Question: I am using an ARM M3 based MCU, CC2538. I use Code Composer Studio v6 as an IDE. When I select GNU v4.7.4 (Linaro) as a compiler, I get a warning message that " selected device does not currently provide project initialization details to the GNU toolchain". I assume it is due to 'setup.c'(?) that will be added later on.
the compiler has the following flags
'''
'"-mcpu=cortex-m3 -mthumb -mfpu=vfp -I"c:/ti/ccsv6/tools/compiler/gcc-arm-none-eabi-4_7-2013q3/arm-none-eabi/include" -g -gstrict-dwarf -Wall -mno -thumb-interwork -msoft-float -mfix-cortex-m3-ldrd"
'''
and linker flags: '-mthumb -g -gstrict-dwarf -Wall -Wl,-Map,"cc2328em_test.map"'
I use the source files provided by TI <URL>
I add main.c, setup.c, setup_gcc.c, and cc2538_512.cmd into an empty project, then compile it. here is the compile output:
'''
**** Build of configuration Debug for project cc2328em_test ****
"c:\ti\ccsv6\utils\bin\gmake" -k all
'Building file: ../main.c'
'Invoking: GNU Compiler'
"c:/ti/ccsv6/tools/compiler/gcc-arm-none-eabi-4_7-2013q3/bin/arm-none-eabi-gcc.exe" -c -mcpu=cortex-m3 -mthumb -mfpu=vfp -I"c:/ti/ccsv6/tools/compiler/gcc-arm-none-eabi-4_7-2013q3/arm-none-eabi/include" -ffunction-sections -fdata-sections -g -gstrict-dwarf -Wall -MMD -MP -MF"main.d" -MT"main.d" -mno-thumb-interwork -msoft-float -mfix-cortex-m3-ldrd -fshort-enums -fomit-frame-pointer -fno-strict-aliasing -o"main.o" "../main.c"
'Finished building: ../main.c'
' '
'Building file: ../setup.c'
'Invoking: GNU Compiler'
"c:/ti/ccsv6/tools/compiler/gcc-arm-none-eabi-4_7-2013q3/bin/arm-none-eabi-gcc.exe" -c -mcpu=cortex-m3 -mthumb -mfpu=vfp -I"c:/ti/ccsv6/tools/compiler/gcc-arm-none-eabi-4_7-2013q3/arm-none-eabi/include" -ffunction-sections -fdata-sections -g -gstrict-dwarf -Wall -MMD -MP -MF"setup.d" -MT"setup.d" -mno-thumb-interwork -msoft-float -mfix-cortex-m3-ldrd -fshort-enums -fomit-frame-pointer -fno-strict-aliasing -o"setup.o" "../setup.c"
'Finished building: ../setup.c'
' '
'Building file: ../startup_gcc.c'
'Invoking: GNU Compiler'
"c:/ti/ccsv6/tools/compiler/gcc-arm-none-eabi-4_7-2013q3/bin/arm-none-eabi-gcc.exe" -c -mcpu=cortex-m3 -mthumb -mfpu=vfp -I"c:/ti/ccsv6/tools/compiler/gcc-arm-none-eabi-4_7-2013q3/arm-none-eabi/include" -ffunction-sections -fdata-sections -g -gstrict-dwarf -Wall -MMD -MP -MF"startup_gcc.d" -MT"startup_gcc.d" -mno-thumb-interwork -msoft-float -mfix-cortex-m3-ldrd -fshort-enums -fomit-frame-pointer -fno-strict-aliasing -o"startup_gcc.o" "../startup_gcc.c"
'Finished building: ../startup_gcc.c'
' '
'Building target: cc2328em_test.out'
'Invoking: GNU Linker'
"c:/ti/ccsv6/tools/compiler/gcc-arm-none-eabi-4_7-2013q3/bin/arm-none-eabi-gcc.exe" -mthumb -ffunction-sections -fdata-sections -g -gstrict-dwarf -Wall -Wl,-Map,"cc2328em_test.map" -nostartfiles -mcpu=cortex-m3 -mthumb -ffunction-sections -fdata-sections -g -gstrict-dwarf -Wall -o"cc2328em_test.out" "./main.o" "./setup.o" "./startup_gcc.o" "../cc2538_512_gcc.cmd" -Wl,--start-group -l"c" -l"gcc" -l"nosys" -Wl,--end-group
./startup_gcc.o:(.flashcca+0x0): multiple definition of '__cca'
./setup.o:(.flashcca+0x0): first defined here
c:/ti/ccsv6/tools/compiler/gcc-arm-none-eabi-4_7-2013q3/bin/../lib/gcc/arm-none-eabi/4.7.4/../../../../arm-none-eabi/bin/ld.exe: warning: ../cc2538_512_gcc.cmd contains output sections; did you forget -T?
c:/ti/ccsv6/tools/compiler/gcc-arm-none-eabi-4_7-2013q3/bin/../lib/gcc/arm-none-eabi/4.7.4/../../../../arm-none-eabi/bin/ld.exe: cc2328em_test.out section '.flashcca' will not fit in region 'FLASH_CCA'
c:/ti/ccsv6/tools/compiler/gcc-arm-none-eabi-4_7-2013q3/bin/../lib/gcc/arm-none-eabi/4.7.4/../../../../arm-none-eabi/bin/ld.exe: region 'FLASH_CCA' overflowed by 12 bytes
c:/ti/ccsv6/tools/compiler/gcc-arm-none-eabi-4_7-2013q3/bin/../lib/gcc/arm-none-eabi/4.7.4/../../../../arm-none-eabi/bin/ld.exe: warning: cannot find entry symbol _start; defaulting to <PHONE>
collect2.exe: error: ld returned 1 exit status
gmake: *** [cc2328em_test.out] Error 1
gmake: Target 'all' not remade because of errors.
**** Build Finished ****
'''
here is the first error ""
Does the source code have a mistake? Do I use a wrong toolchain (I downloaded the GNU tool chain from TI's APP center as "ARM GCC" with GCC logo. or do I miss any configuration?
---
Here are the source files that TI supplies:
'''
#define GPIO_C_DIR 0x400DB400
#define GPIO_C_DATA 0x400DB000
#define HWREG(x) (*((volatile unsigned long *)(x)))
int main(void)
{
volatile unsigned long ulLoopCount;
// Set direction output and initial value for PC2 and PC0
// Greed LED on PC2
// Red LED on PC0
HWREG(GPIO_C_DIR) |= 0x05;
HWREG(GPIO_C_DATA + (0x05 << 2)) = 0;
// Loop forever.
while(1)
{
// Turn on both LED's.
HWREG(GPIO_C_DATA + (0x05 << 2)) ^= 0x05;
// Delay for a bit
for(ulLoopCount = 200000; ulLoopCount > 0; ulLoopCount--)
{
}
}
return 0;
}
'''
---
'''
#include <stdint.h>
#define FLASH_START_ADDR 0x00200000
#define BOOTLOADER_BACKDOOR_DISABLE 0xEFFFFFFF
#define SYS_CTRL_EMUOVR 0x400D20B4
#define SYS_CTRL_I_MAP 0x400D2098
//*****************************************************************************
//
// Customer Configuration Area in Lock Page
// Holds Image Vector table address (bytes 2013 - 2015) and
// Image Valid bytes (bytes 2008 -2011)
//
//*****************************************************************************
typedef struct
{
uint32_t ui32BootldrCfg;
uint32_t ui32ImageValid;
uint32_t ui32ImageVectorAddr;
}
lockPageCCA_t;
#ifdef __IAR_SYSTEMS_ICC__
__root const lockPageCCA_t __cca @ ".flashcca" =
#elif __TI_COMPILER_VERSION__
#pragma DATA_SECTION(__cca, ".flashcca")
#pragma RETAIN(__cca)
const lockPageCCA_t __cca =
#else
__attribute__ ((section(".flashcca"), used))
const lockPageCCA_t __cca =
#endif
{
BOOTLOADER_BACKDOOR_DISABLE, // Bootloader backdoor disabled
0, // Image valid bytes
FLASH_START_ADDR // Vector table located at flash start address
};
'''
---
'''
#include "setup.c"
//*****************************************************************************
//
// Macro for hardware access, both direct and via the bit-band region.
//
//*****************************************************************************
#ifndef HWREG
#define HWREG(x) (*((volatile unsigned long *)(x)))
#endif
extern int main (void);
void ResetISR(void);
void NmiSR(void);
void FaultISR(void);
void IntDefaultHandler(void);
//*****************************************************************************
//
// Reserve space for the system stack.
//
//*****************************************************************************
static uint32_t pui32Stack[128];
__attribute__ ((section(".vectors"), used))
void (* const gVectors[])(void) =
{
(void (*)(void))((uint32_t)pui32Stack + sizeof(pui32Stack)), // Stack pointer
ResetISR, // Reset handler
NmiSR, // The NMI handler
FaultISR, // The hard fault handler
IntDefaultHandler, // 4 The MPU fault handler
IntDefaultHandler, // 5 The bus fault handler
IntDefaultHandler, // 6 The usage fault handler
0, // 7 Reserved
0, // 8 Reserved
0, // 9 Reserved
0, // 10 Reserved
IntDefaultHandler, // 11 SVCall handler
IntDefaultHandler, // 12 Debug monitor handler
0, // 13 Reserved
IntDefaultHandler, // 14 The PendSV handler
IntDefaultHandler, // 15 The SysTick handler
IntDefaultHandler, // 16 GPIO Port A
IntDefaultHandler, // 17 GPIO Port B
IntDefaultHandler, // 18 GPIO Port C
IntDefaultHandler, // 19 GPIO Port D
0, // 20 none
IntDefaultHandler, // 21 UART0 Rx and Tx
IntDefaultHandler, // 22 UART1 Rx and Tx
IntDefaultHandler, // 23 SSI0 Rx and Tx
IntDefaultHandler, // 24 I2C Master and Slave
0, // 25 Reserved
0, // 26 Reserved
0, // 27 Reserved
0, // 28 Reserved
0, // 29 Reserved
IntDefaultHandler, // 30 ADC Sequence 0
0, // 31 Reserved
0, // 32 Reserved
0, // 33 Reserved
IntDefaultHandler, // 34 Watchdog timer, timer 0
IntDefaultHandler, // 35 Timer 0 subtimer A
IntDefaultHandler, // 36 Timer 0 subtimer B
IntDefaultHandler, // 37 Timer 1 subtimer A
IntDefaultHandler, // 38 Timer 1 subtimer B
IntDefaultHandler, // 39 Timer 2 subtimer A
IntDefaultHandler, // 40 Timer 2 subtimer B
IntDefaultHandler, // 41 Analog Comparator 0
IntDefaultHandler, // 42 RFCore Rx/Tx
IntDefaultHandler, // 43 RFCore Error
IntDefaultHandler, // 44 IcePick
IntDefaultHandler, // 45 FLASH Control
IntDefaultHandler, // 46 AES
IntDefaultHandler, // 47 PKA
IntDefaultHandler, // 48 Sleep Timer
IntDefaultHandler, // 49 MacTimer
IntDefaultHandler, // 50 SSI1 Rx and Tx
IntDefaultHandler, // 51 Timer 3 subtimer A
IntDefaultHandler, // 52 Timer 3 subtimer B
0, // 53 Reserved
0, // 54 Reserved
0, // 55 Reserved
0, // 56 Reserved
0, // 57 Reserved
0, // 58 Reserved
0, // 59 Reserved
IntDefaultHandler, // 60 USB 2538
0, // 61 Reserved
IntDefaultHandler, // 62 uDMA
IntDefaultHandler, // 63 uDMA Error
#ifndef CC2538_USE_ALTERNATE_INTERRUPT_MAP
0, // 64 64-155 are not in use
0, // 65
0, // 66
0, // 67
0, // 68
0, // 69
0, // 70
0, // 71
0, // 72
0, // 73
0, // 74
0, // 75
0, // 76
0, // 77
0, // 78
0, // 79
0, // 80
0, // 81
0, // 82
0, // 83
0, // 84
0, // 85
0, // 86
0, // 87
0, // 88
0, // 89
0, // 90
0, // 91
0, // 92
0, // 93
0, // 94
0, // 95
0, // 96
0, // 97
0, // 98
0, // 99
0, // 100
0, // 101
0, // 102
0, // 103
0, // 104
0, // 105
0, // 106
0, // 107
0, // 108
0, // 109
0, // 110
0, // 111
0, // 112
0, // 113
0, // 114
0, // 115
0, // 116
0, // 117
0, // 118
0, // 119
0, // 120
0, // 121
0, // 122
0, // 123
0, // 124
0, // 125
0, // 126
0, // 127
0, // 128
0, // 129
0, // 130
0, // 131
0, // 132
0, // 133
0, // 134
0, // 135
0, // 136
0, // 137
0, // 138
0, // 139
0, // 140
0, // 141
0, // 142
0, // 143
0, // 144
0, // 145
0, // 146
0, // 147
0, // 148
0, // 149
0, // 150
0, // 151
0, // 152
0, // 153
0, // 154
0, // 155
IntDefaultHandler, // 156 USB
IntDefaultHandler, // 157 RFCORE RX/TX
IntDefaultHandler, // 158 RFCORE Error
IntDefaultHandler, // 159 AES
IntDefaultHandler, // 160 PKA
IntDefaultHandler, // 161 SMTimer
IntDefaultHandler, // 162 MACTimer
#endif
};
//*****************************************************************************
//
// The following are constructs created by the linker, indicating where the
// the "data" and "bss" segments reside in memory. The initializers for the
// for the "data" segment resides immediately following the "text" segment.
//
//*****************************************************************************
extern uint32_t _etext;
extern uint32_t _data;
extern uint32_t _edata;
extern uint32_t _bss;
extern uint32_t _ebss;
//
// And here are the weak interrupt handlers.
//
void
NmiSR (void)
{
ResetISR();
while(1)
{
}
}
void
FaultISR (void)
{
while(1)
{
}
}
void
IntDefaultHandler (void)
{
while(1)
{
}
}
void
ResetISR (void)
{
uint32_t *pui32Src, *pui32Dest;
//
// Workaround for PM debug issue
//
HWREG(SYS_CTRL_EMUOVR) = 0xFF;
//
// Copy the data segment initializers from flash to SRAM.
//
pui32Src = &_etext;
for(pui32Dest = &_data; pui32Dest < &_edata; )
{
*pui32Dest++ = *pui32Src++;
}
//
// Zero fill the bss segment.
//
__asm(" ldr r0, =_bss
"
" ldr r1, =_ebss
"
" mov r2, #0
"
" .thumb_func
"
"zero_loop:
"
" cmp r0, r1
"
" it lt
"
" strlt r2, [r0], #4
"
" blt zero_loop");
#ifdef CC2538_USE_ALTERNATE_INTERRUPT_MAP
//
// Enable alternate interrupt mapping
//
HWREG(SYS_CTRL_I_MAP) |= 1;
#endif
//
// Call the application's entry point.
//
main();
//
// End here if return from main()
//
while(1)
{
}
}
'''
---
'''
/******************************************************************************
*
*
* cc2538_512_gcc.cmd - Example GCC linker configuration file for CC2538
*
*
*****************************************************************************/
MEMORY
{
FLASH (rx) : ORIGIN = 0x200000, LENGTH = 0x0007FFD4
FLASH_CCA (RX) : ORIGIN = 0x0027FFD4, LENGTH = 12
SRAM_NON_RETENTION (RWX) : ORIGIN = 0x20000000, LENGTH = 0x00004000
SRAM_RETENTION (RWX) : ORIGIN = 0x20004000, LENGTH = 0x00004000
}
SECTIONS
{
.text :
{
_text = .;
KEEP(*(.vectors))
*(.text*)
*(.rodata*)
_etext = .;
} > FLASH= 0
.data : AT(ADDR(.text) + SIZEOF(.text))
{
_data = .;
*(vtable)
*(.data*)
_edata = .;
} > SRAM_NON_RETENTION
.bss :
{
_bss = .;
*(.bss*)
*(COMMON)
_ebss = .;
} > SRAM_NON_RETENTION
.flashcca :
{
} > FLASH_CCA
}
'''
---
Here is a printscreen that shows the configurations and the related files on the left side menu

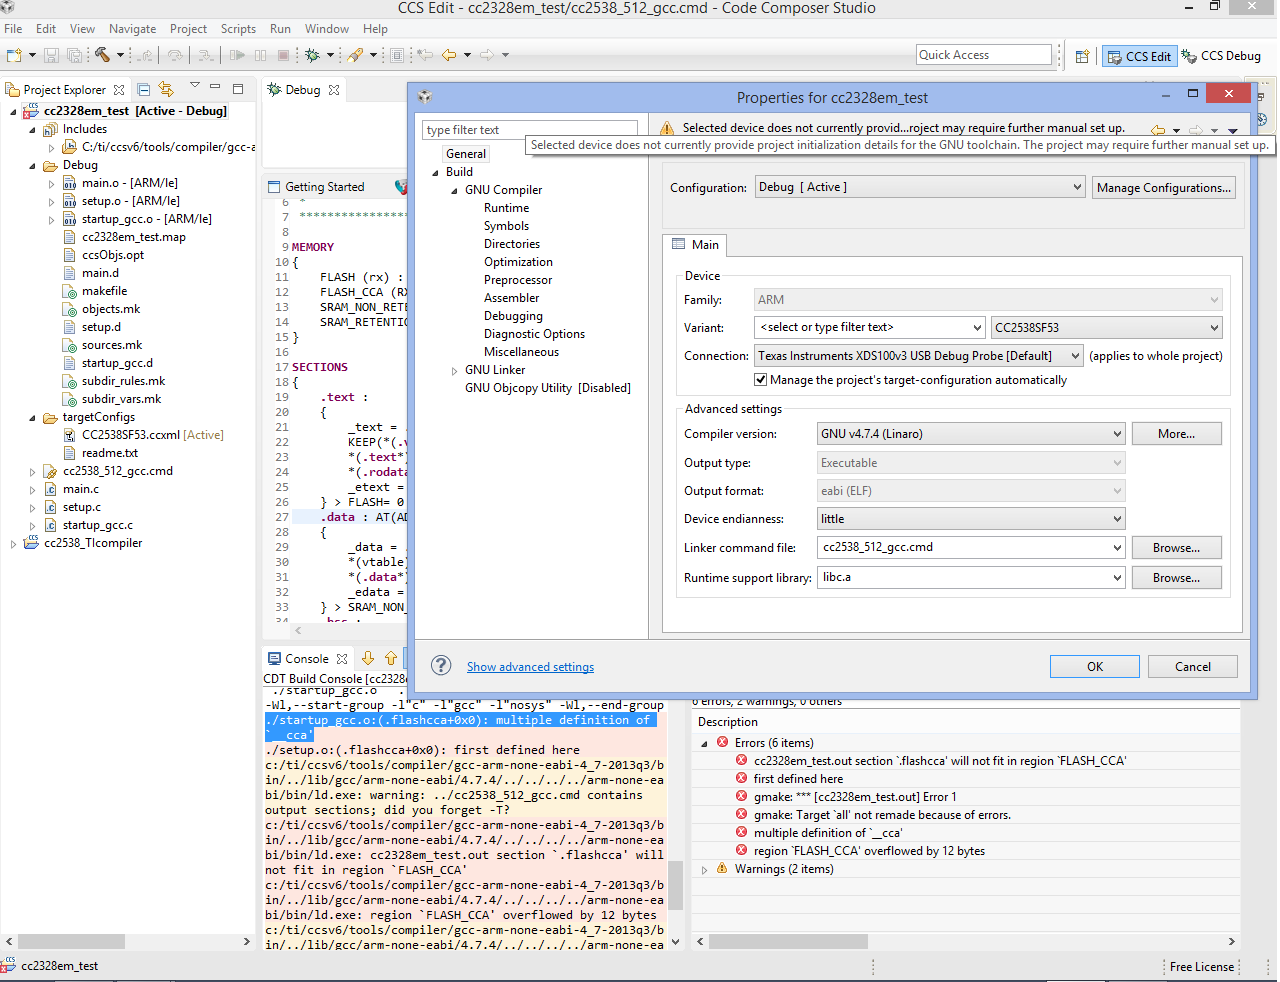
Answer: The first line of startup_gcc.c is '#include "setup.c"'; do you see a problem? Don't build separately if you do this.
Reading the error message will help; computers rarely lie. You can compile this twice. Also, your output section in the linker script has no input files and this should be fixed.
For example,
'''
.flashcca :{*(.flashcca);} > FLASH_CCA
'''
Without '*(.flashcca);', the '.flashcca :{} > FLASH_CCA' is useless. The first is an output section (ie. some place in final binary). The stuff inside the brackets is an (ie, your source/object). A major choir of the linker is to take multiple and place them in an output section. The other job is to revolve external symbols; it can not do this when it has two of the same name provided; there is no way to know which on to use. This is why you have .